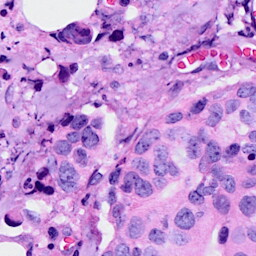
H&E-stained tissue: Breast